Question: I am trying to find the all-pairs shortest paths matrix for a 5x5 matrix, but the output is not showing the right answer.
Here is the initial matrix and my output:

Here is the actual solution though:
'''
[0, 2, 3, 1, 4,
6, 0, 3, 2, 5
10, 12, 0, 4, 7,
6, 8, 2, 0, 3,
3, 5, 6, 4, 0]
'''
As you can see, it reads the initial matrix correctly, but somewhere in the code, the math isn't being applied correctly, or something is messing up.
<URL>, can you find my mistakes?
'''
int matrixFloyd(int *C, int n, int *A, string* s)
{
int i,j,k;
for (i=0; i<n; i++)
{
for (j=0; j<n; j++)
{
if ( *(C+i*n+j) == -1)
{
*(A+i*n+j) = 999999999;
}
else
{
*(A+i*n+j) = 1;
char sz[3]="";
sprintf(sz,"%d",j+1);
s[i*n+j]=sz;
}
}
}
for (i=0; i<n; i++)
{
*(A+i*n+i) = 0;
}
for (k=0; k<n; k++)
{
for (i=0; i<n; i++)
{
for (j=0; j<n; j++)
{
if ( *(A+i*n+k) + *(A+k*n+j) < *(A+i*n+j) )
// A[i][j] = A[i][k] + A[k][j];
*(A+i*n+j) = *(A+i*n+k)+ *(A+k*n+j);
}
}
}
return 0;
}
'''
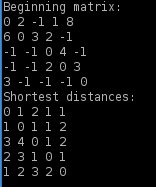
Answer: You're ignoring the original C values:
'''
*(A+i*n+j) = 1;
'''
Should be
'''
*(A+i*n+j) = *(C+i*n+j);
'''